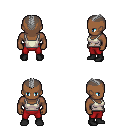
a pixel art fantasy rpg character, male body template, human, dark skin, white pirate shirt, red pants, gray short mohawk hairstyle, black shoes, four views (front, back, left, right), 2x2 character sprite sheet, small pixel art, hard edges, no anti-aliasing